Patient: sex F, age 58
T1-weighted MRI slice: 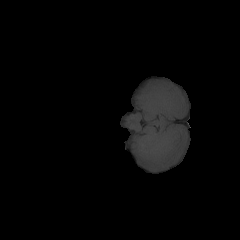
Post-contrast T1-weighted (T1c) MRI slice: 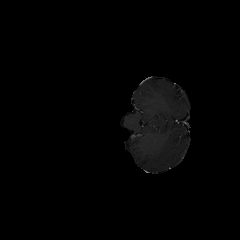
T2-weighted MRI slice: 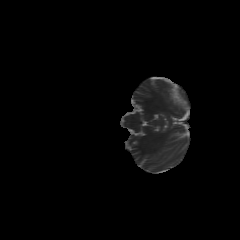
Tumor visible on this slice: no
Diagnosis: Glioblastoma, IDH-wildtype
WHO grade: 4